Aerial crown-view tile of a tropical tree (Barro Colorado Island, Panama), acquired 20250715:
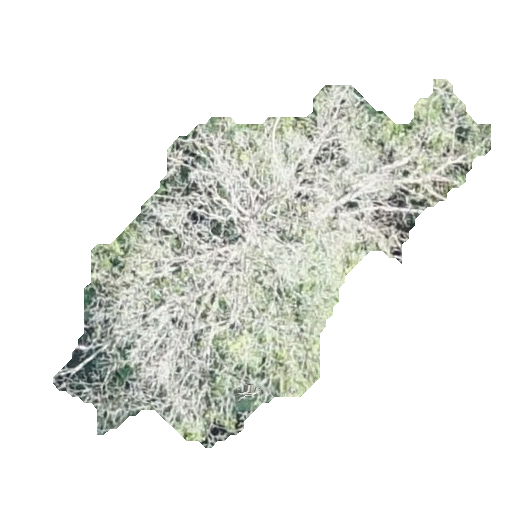
Species: Virola surinamensis
GBIF accepted scientific name: Virola surinamensis
Crown area: 123.715 m²